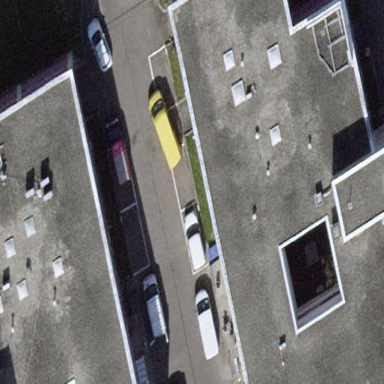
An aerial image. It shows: Industrial building.